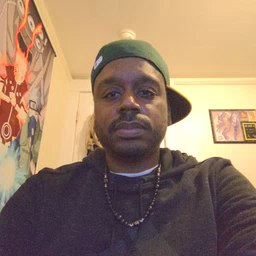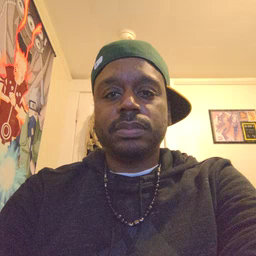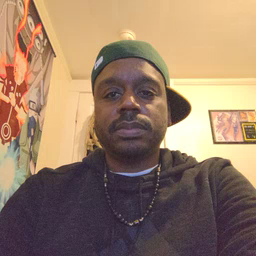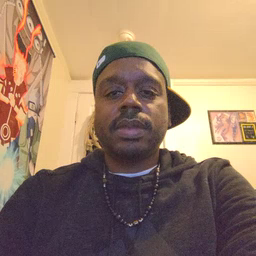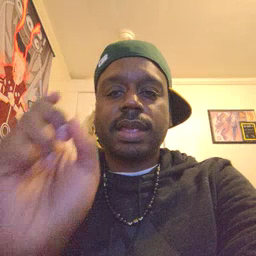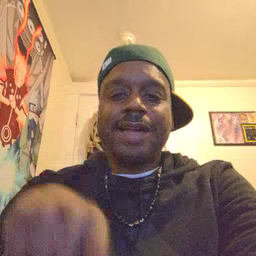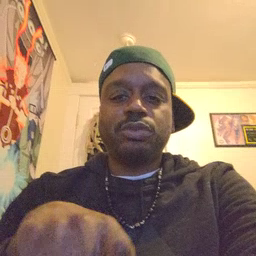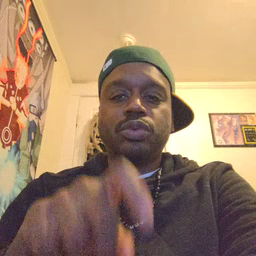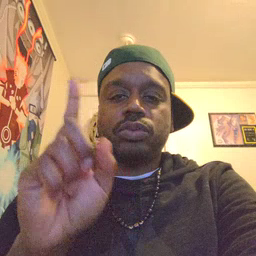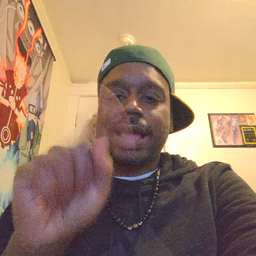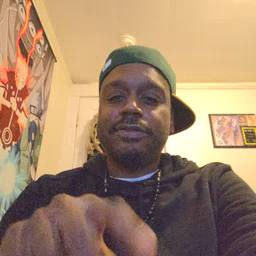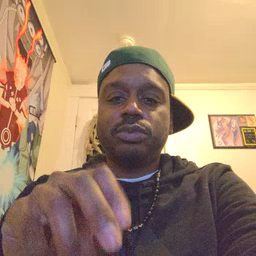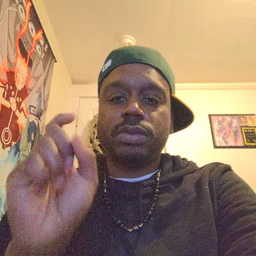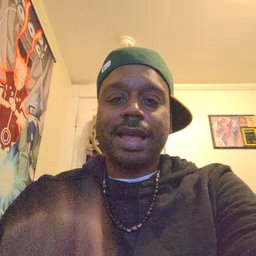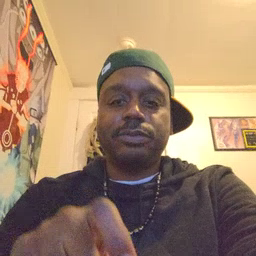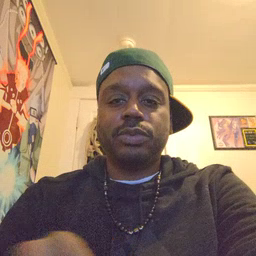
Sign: haveto